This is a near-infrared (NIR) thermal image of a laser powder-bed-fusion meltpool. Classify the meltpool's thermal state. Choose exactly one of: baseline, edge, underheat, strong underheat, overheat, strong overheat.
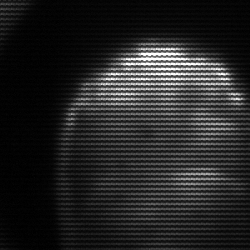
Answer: edge